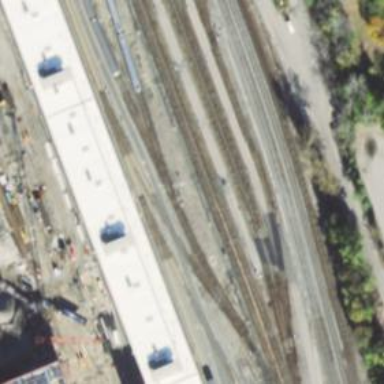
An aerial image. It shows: Electrified rail service yard.